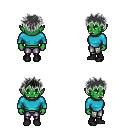
a pixel art fantasy rpg character, female body template, orc, green skin, teal long-sleeve shirt, metal pants, gray bedhead hairstyle, black shoes, four views (front, back, left, right), 2x2 character sprite sheet, small pixel art, hard edges, no anti-aliasing